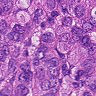
Metastatic tissue present: yes